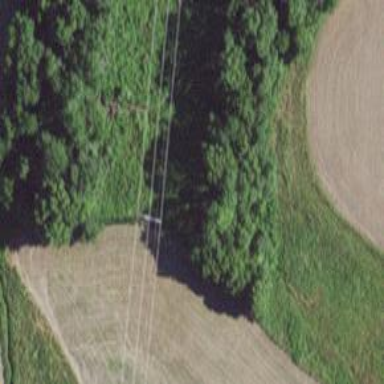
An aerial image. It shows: H-frame designed tower for power lines.